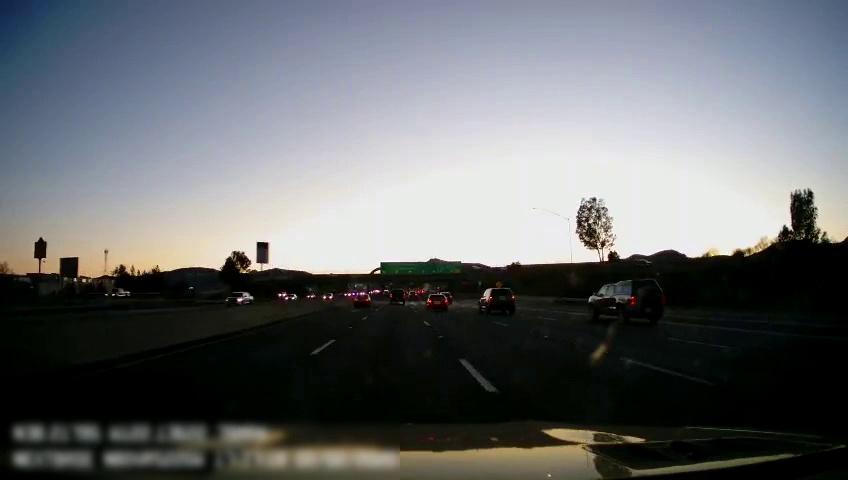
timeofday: Dusk/Dawn/Twilight
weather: Sunny
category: Drivable Space
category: Vehicles | Truck
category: Vehicles | Truck
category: Vehicles | Car
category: Vehicles | Car
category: Vehicles | Car
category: Vehicles | SUV
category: Vehicles | SUV
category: Vehicles | Car
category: Vehicles | SUV
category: Vehicles | Car
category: Vehicles | Car
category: Lanes | Alternate Lane
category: Lanes | Current Lane
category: Lanes | Current Lane
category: Lanes | Alternate Lane
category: Lanes | Alternate Lane
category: Lanes | Alternate Lane
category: Lanes | Alternate Lane
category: Traffic | Signs
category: Traffic | Signs